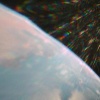
Label: sunburn